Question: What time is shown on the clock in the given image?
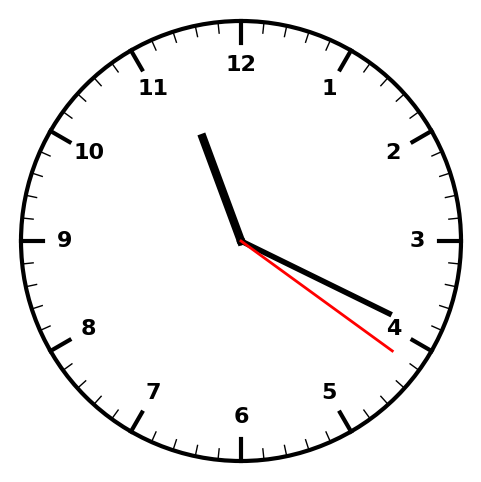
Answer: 11:19:21